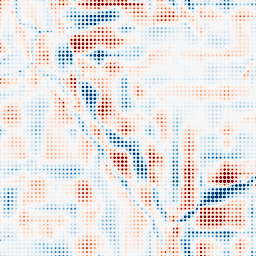
Category: wavelet
Decomposition family: wavelet_reverse_biorthogonal
Decomposition parameters: wavelet: rbio2.4
level: 5
Upsampling method: sinc_hamming
Upsampling parameters: scale: 8
kernel_size: 4
Upsampling scale: 8